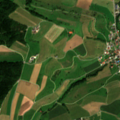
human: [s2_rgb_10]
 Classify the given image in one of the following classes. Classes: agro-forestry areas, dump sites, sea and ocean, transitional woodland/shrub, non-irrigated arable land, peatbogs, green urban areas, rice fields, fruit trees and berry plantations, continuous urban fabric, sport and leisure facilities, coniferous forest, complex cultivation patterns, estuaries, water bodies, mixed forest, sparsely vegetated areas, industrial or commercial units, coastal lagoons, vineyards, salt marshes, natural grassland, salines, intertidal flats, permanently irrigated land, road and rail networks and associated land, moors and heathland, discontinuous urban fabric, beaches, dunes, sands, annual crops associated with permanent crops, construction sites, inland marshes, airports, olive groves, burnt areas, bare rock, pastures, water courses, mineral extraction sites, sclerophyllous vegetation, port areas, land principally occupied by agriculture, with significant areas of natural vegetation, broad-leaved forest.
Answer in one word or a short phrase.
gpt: discontinuous urban fabric, non-irrigated arable land, coniferous forest, mixed forest